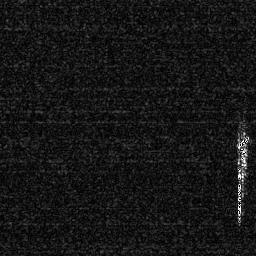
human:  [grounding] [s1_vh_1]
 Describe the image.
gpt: In the satellite image, there is  <ref>1 medium ship </ref> <box>[[91, 50, 98, 64, 0]]</box> located at right.